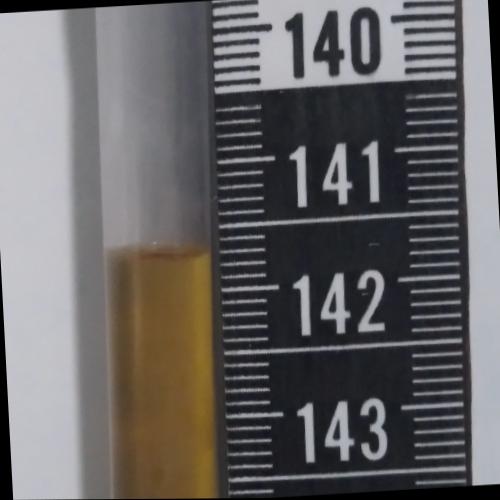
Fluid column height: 141.7 cm